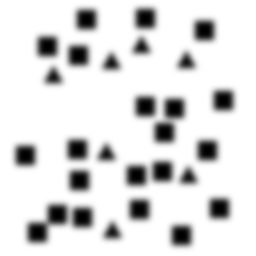
Squares: 21
Triangles: 7
Stars: 0
Total shapes: 28